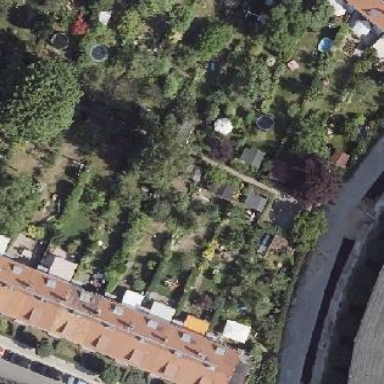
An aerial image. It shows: Residential garden area classified as leisure land.